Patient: sex F, age 71
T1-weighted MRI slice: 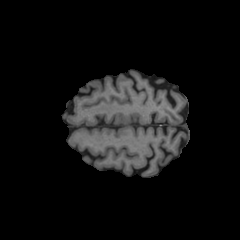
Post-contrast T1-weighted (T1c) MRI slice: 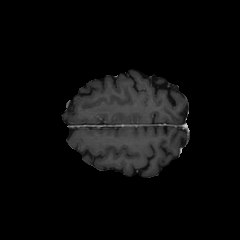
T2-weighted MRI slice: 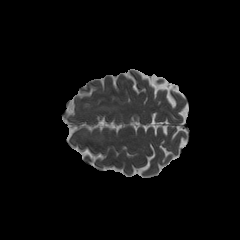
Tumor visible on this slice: yes
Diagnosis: Glioblastoma, IDH-wildtype
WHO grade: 4